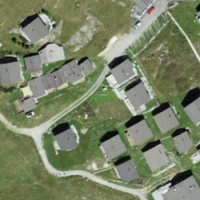
EUNIS habitat code: 55
Species observed at this site:
Phoenicurus ochruros
Lotus corniculatus